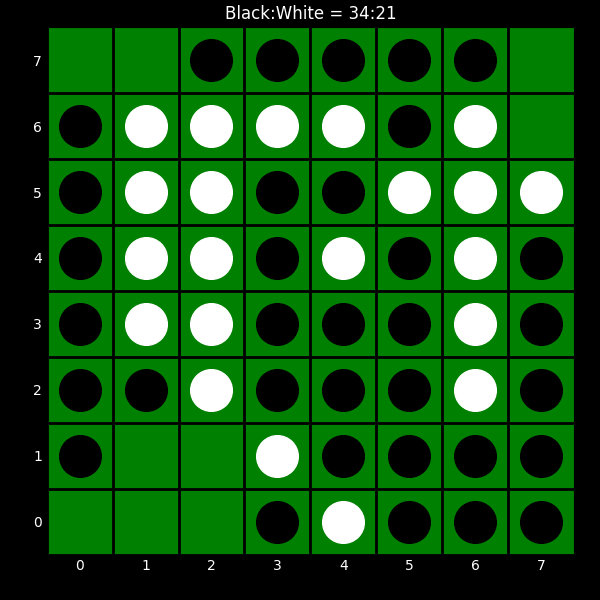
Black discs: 34
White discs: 21